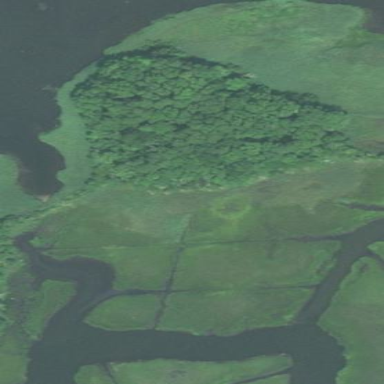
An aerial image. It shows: Beautiful wet meadow natural wetland.